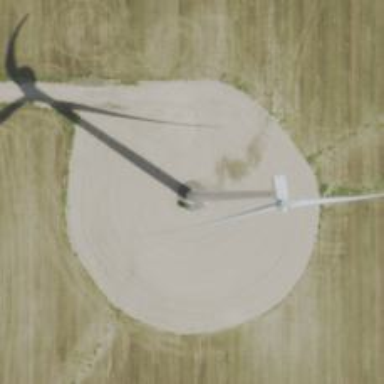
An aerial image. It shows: Wind generator powered by wind. The generator type is horizontal axis and it uses wind turbines.